Question: i am trying to run the chrome beta version with selenium Web-driver.
When i run the test case i got the following error on console see image please:

I have added following lines in the node config file:
'''
{
"capabilities": [
{
"platform": "WINDOWS",
"browserName": "chrome",
"webdriver.chrome.driver":"drive:\selenium\chromedriver.exe",
"chromeOptions": "drive:\Program Files (x86)\Google\Chrome Beta\Application\chrome.exe",
}
]
'''
I am using following setup:
'''
Selenium=2.53
chrome Web-driver= 80_0_3987_16
Google chrome= 80.0.3987.66 (Official Build) beta (64-bit)
'''
we have Hub and Node setup and automated test suit executed from GO cicd Server.
any help would be appreciated, thanks
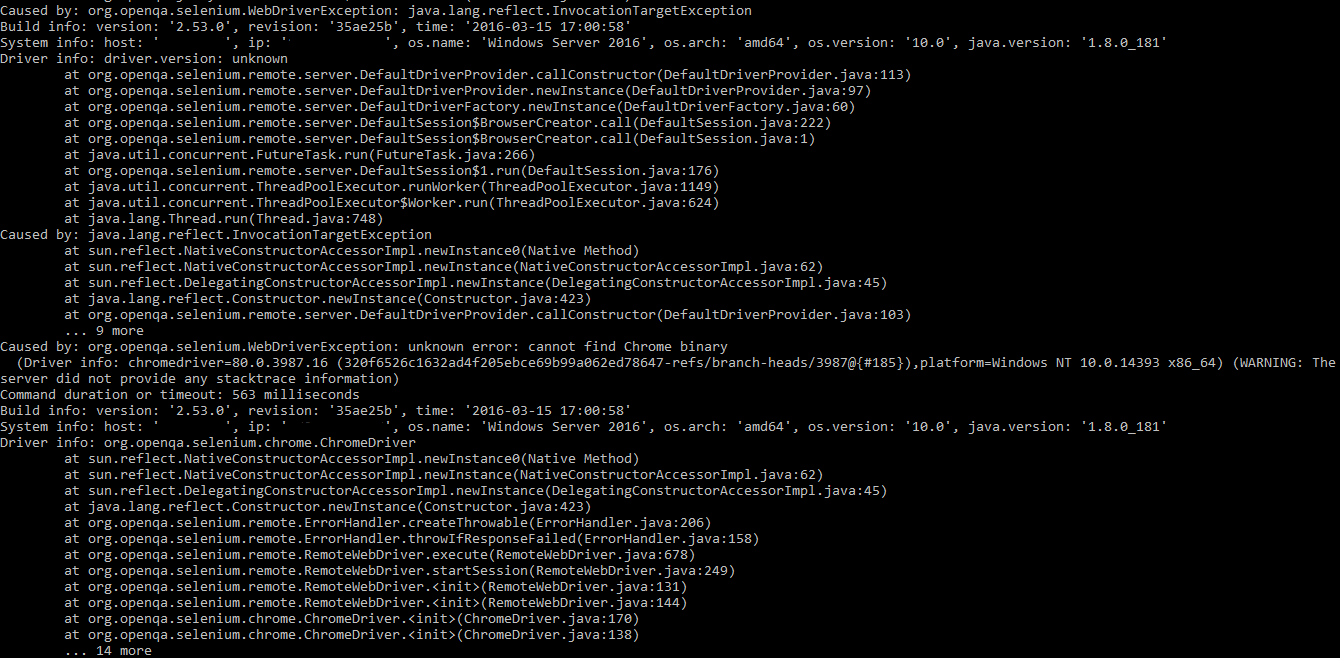
Answer: To run either of the <URL> browser variant among:
- - -
You need to to download the latest binary from either of the official repositories:
- <URL>
and you can use the following solution:
- Code Block:'''
import org.openqa.selenium.WebDriver;
import org.openqa.selenium.chrome.ChromeDriver;
import org.openqa.selenium.chrome.ChromeOptions;
public class A_Chrome_Canary {
public static void main(String[] args) {
System.setProperty("webdriver.chrome.driver", "C:\Utility\BrowserDrivers\chromedriver.exe");
ChromeOptions opt = new ChromeOptions();
opt.setBinary("C:\Users\AtechM_03\AppData\Local\Google\Chrome SxS\Application\chrome.exe");
WebDriver driver = new ChromeDriver(opt);
driver.get("https://www.google.com/");
System.out.println(driver.getTitle());
}
}
'''
- Console Output:'''
Google
'''
- Browser Snapshot: